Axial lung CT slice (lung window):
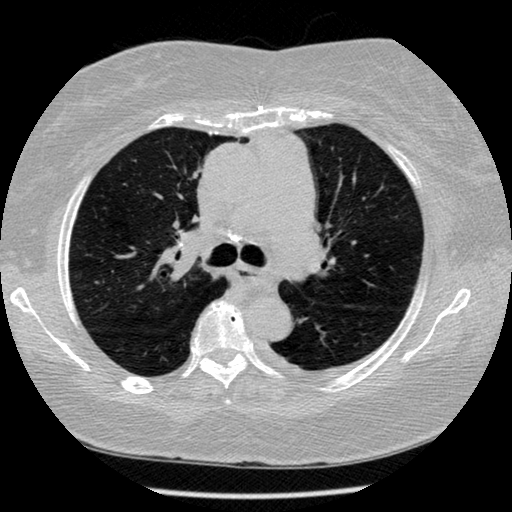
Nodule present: no